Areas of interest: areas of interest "Yang Tower Emerald Haze"
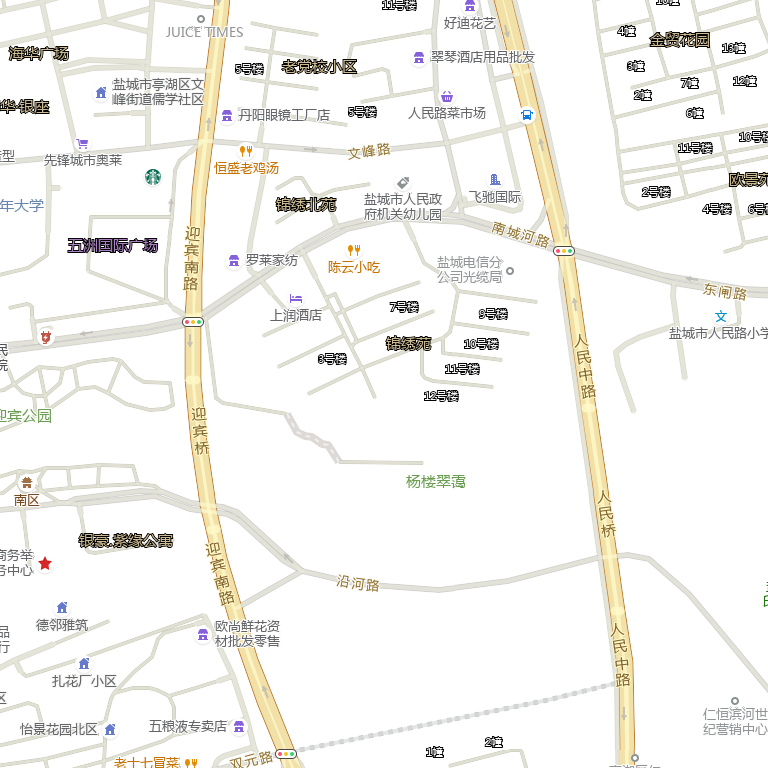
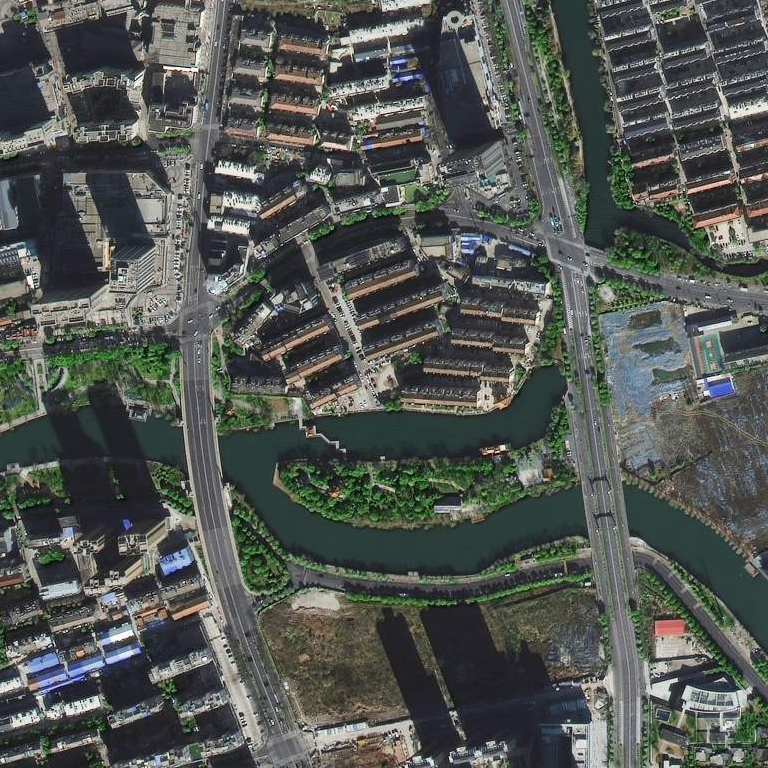